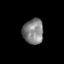
Tissue: skin
Cell type: T cells
Senescence score: 0.2599
Nuclear area (px): 508
Mean DAPI intensity: 128.843